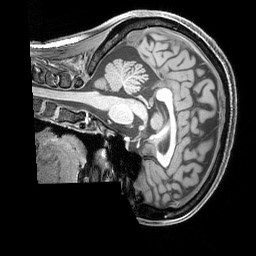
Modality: T1w
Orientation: sagittal
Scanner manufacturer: siemens
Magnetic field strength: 3 T
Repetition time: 2.3 s
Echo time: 0.00226 s